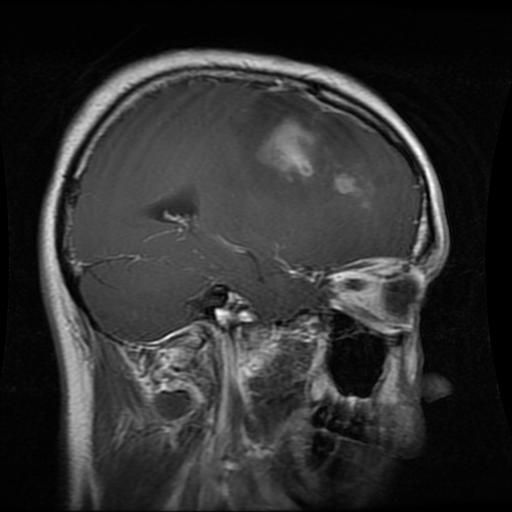
Label: glioma